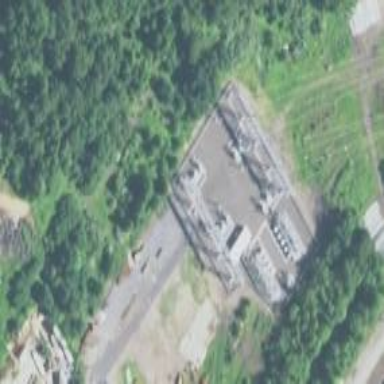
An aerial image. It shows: Substation for power.